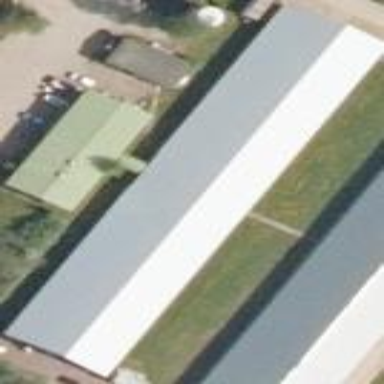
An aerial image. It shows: Agricultural greenhouse used for growing plants.